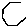
Label: hexagon